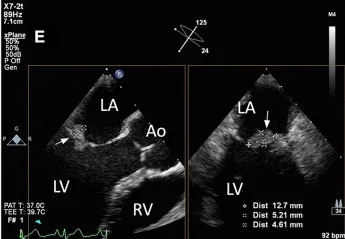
TEE (E) The maximum diameter of the mass was measured using 2D Xplane imaging at the mid-esophageal level.
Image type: radiology (ultrasound)